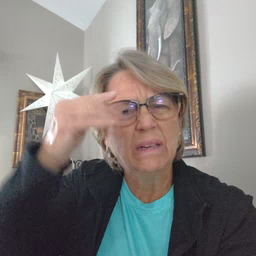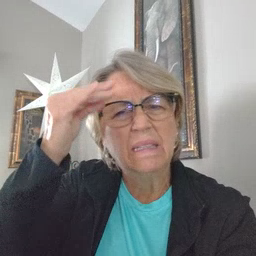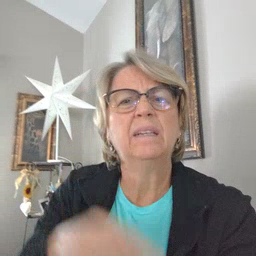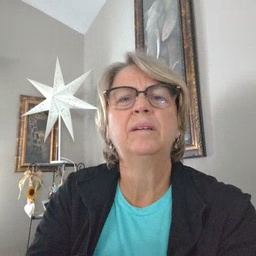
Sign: think